Question: I have configured my application to do realtime updates.

The verification has been done and I get an update when the (text) user uploads a photo. This is good. But the POST data is completely empty, no data.
'''
post "/fb_realtime_updates" do
puts params[:object]
end
'''
That will print "{}". Is there something I am missing?
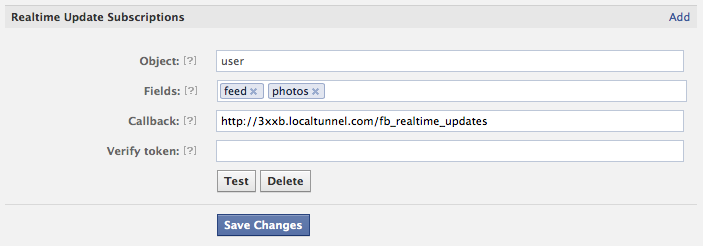
Answer: <URL> suggests you should be using
'''
post "/fb_realtime_updates" do
request.body.rewind # in case someone already read it
data = JSON.parse request.body.read
puts data['object']
end
'''
I don't have a Ruby/Sinatra environment to test this.